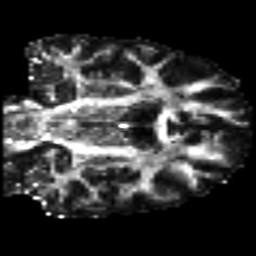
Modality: FA
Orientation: coronal
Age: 29
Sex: male
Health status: healthy
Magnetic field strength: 3 T
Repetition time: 9 s
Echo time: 0.093 s